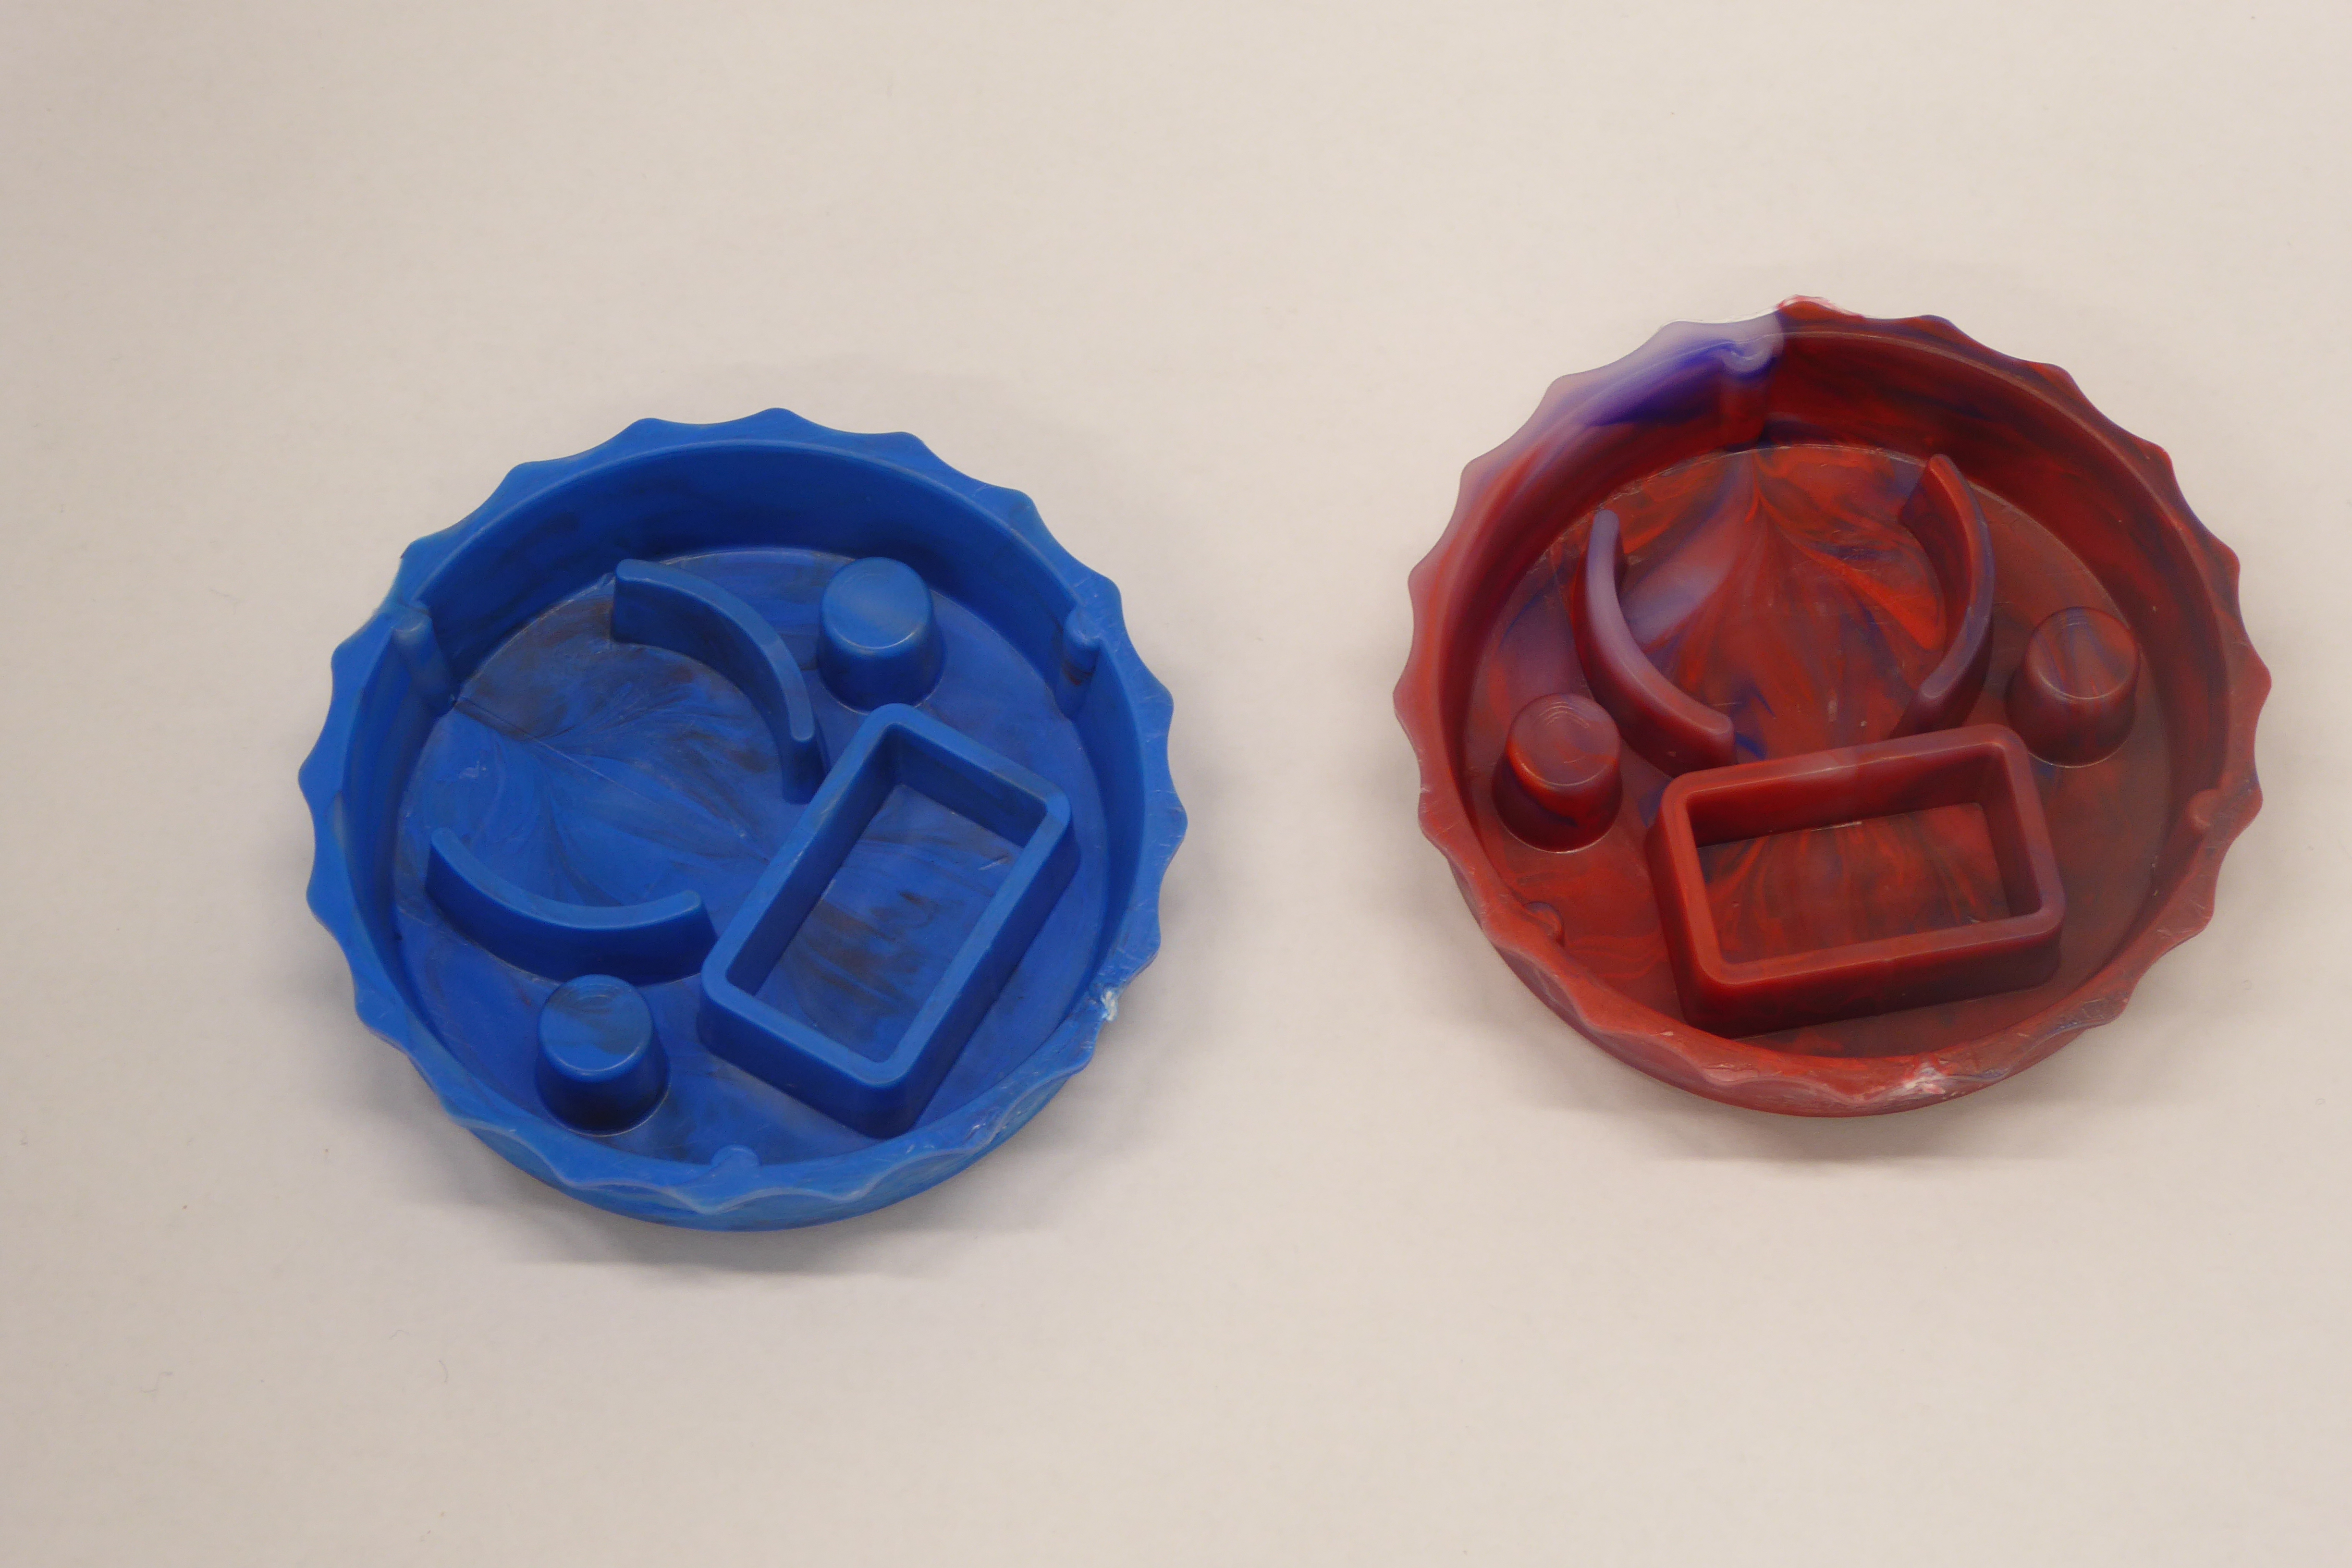
Label: Bottle Opener - Cover